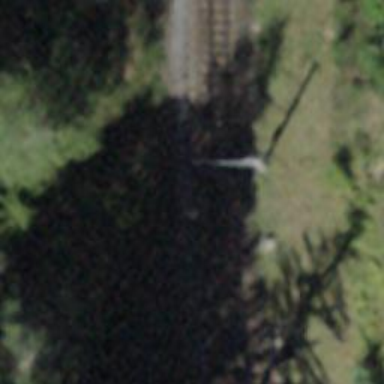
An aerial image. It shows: Narrow-gauge railway with 1 track. The tracks are electrified with contact line.